Question: In my iphone app i am accessing my facebook info and sending it to the server. From server facebook sharing should happen
I have created my app in FB and while clicking sync button i am able to go to the FB login page.After loged in it asks for the authentication
But it just asking for "basic info" not for public sharing etc (i have included that in my FB app)
'''
-(IBAction)fbConnect:(id)sender{
flag = 1;
AppDelegate *appDelegate = [[UIApplication sharedApplication]delegate];
if (appDelegate.session.isOpen) {
[self updateView];
} else {
if (appDelegate.session.state != FBSessionStateCreated) {
appDelegate.session = [[FBSession alloc] init];
}
[appDelegate.session openWithCompletionHandler:^(FBSession *session,
FBSessionState status,
NSError *error) {
[self updateView];
}];
}
NSLog(@"string issss %@",string);
}
- (void)updateView {
AppDelegate *appDelegate = [[UIApplication sharedApplication]delegate];
if (appDelegate.session.isOpen) {
string = [NSString stringWithFormat:@"%@",
appDelegate.session.accessToken];
NSLog(@"string issss %@",string);
NSString *urlstrng;
if(flag == 1){
urlstrng = [NSString stringWithFormat:@"https://graph.facebook.com/me?access_token=%@",string];
[self dataFetching:urlstrng];
}
if(flag == 2){
urlstrng = [NSString stringWithFormat:@"https://graph.facebook.com/me/friends? access_token=%@",string];
[self dataFetching:urlstrng];
}
} else {
string = [NSString stringWithFormat:@"%@",
appDelegate.session.accessToken];
NSString *urlstrng;
if(flag == 1){
urlstrng = [NSString stringWithFormat:@"https://graph.facebook.com/me?access_token=%@",string];
[self dataFetching:urlstrng];
}
if(flag == 2){
urlstrng = [NSString stringWithFormat:@"https://graph.facebook.com/me/friends?access_token=%@",string];
[self dataFetching:urlstrng];
}
}
}
-(void)dataFetching:(NSString*)strng1{
NSURL *url = [NSURL URLWithString:strng1];
ProfileConnector *obj = [[ProfileConnector alloc] init];
obj.delegate1 = self;
[obj parsingJson:url];
}
'''

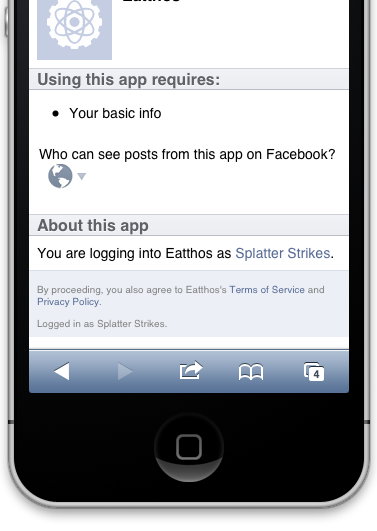
Answer: I believe you are not requesting extra items through your code. You can do it by using openSessionWithAllowLoginUI.
'''
- (BOOL)openSessionWithAllowLoginUI:(BOOL)allowLoginUI {
NSArray *permissions = [[NSArray alloc] initWithObjects:
@"user_location",
@"user_birthday",
@"user_likes",
@"email",
nil];
return [FBSession openActiveSessionWithPermissions:permissions
allowLoginUI:allowLoginUI
completionHandler:^(FBSession *session,
FBSessionState state,
NSError *error) {
[self sessionStateChanged:session
state:state
error:error];
}];
'''
}